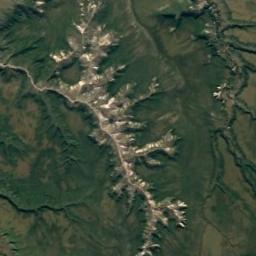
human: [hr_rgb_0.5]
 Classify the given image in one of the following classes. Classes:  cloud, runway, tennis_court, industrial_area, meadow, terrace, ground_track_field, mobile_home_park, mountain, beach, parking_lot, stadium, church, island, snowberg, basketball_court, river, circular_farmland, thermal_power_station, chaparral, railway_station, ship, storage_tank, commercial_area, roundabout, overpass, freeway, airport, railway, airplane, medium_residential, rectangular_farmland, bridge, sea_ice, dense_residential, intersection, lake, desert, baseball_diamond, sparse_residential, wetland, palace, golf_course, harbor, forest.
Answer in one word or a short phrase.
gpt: mountain